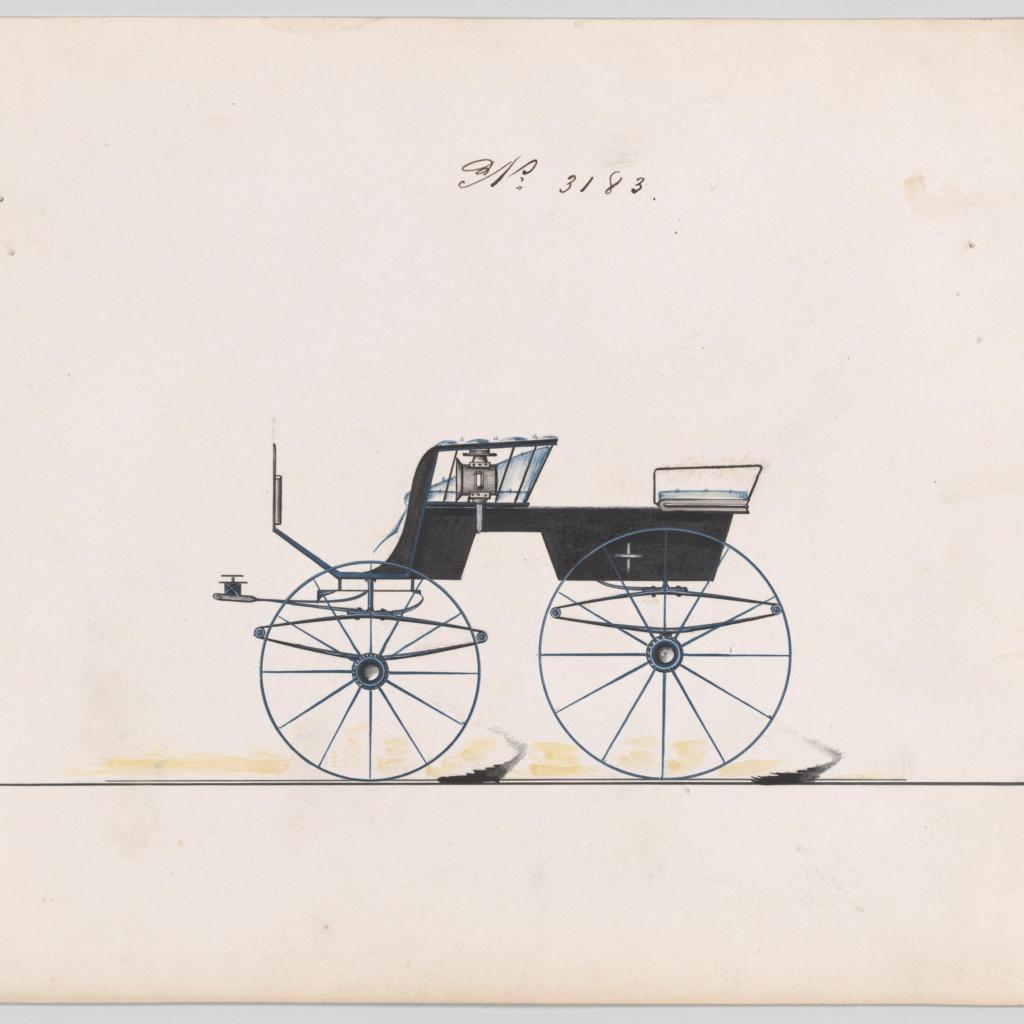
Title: Design for T-Cart, no. 3183
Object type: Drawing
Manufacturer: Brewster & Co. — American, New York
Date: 1876
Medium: Pen and black ink watercolor and gouache with gum arabic
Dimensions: Sheet: 6 5/8 × 9 3/4 in. (16.8 × 24.8 cm)
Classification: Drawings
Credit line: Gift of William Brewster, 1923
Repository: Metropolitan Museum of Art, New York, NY